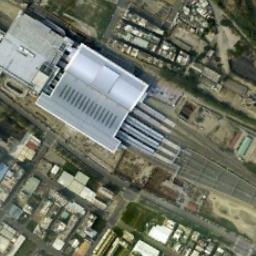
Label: railway_station